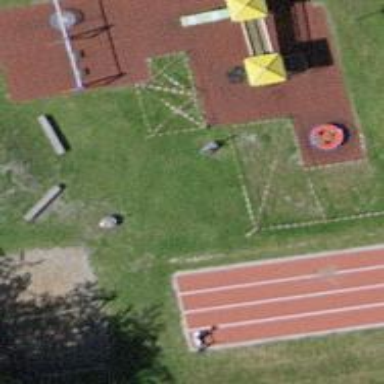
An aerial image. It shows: Playground area for leisure land.